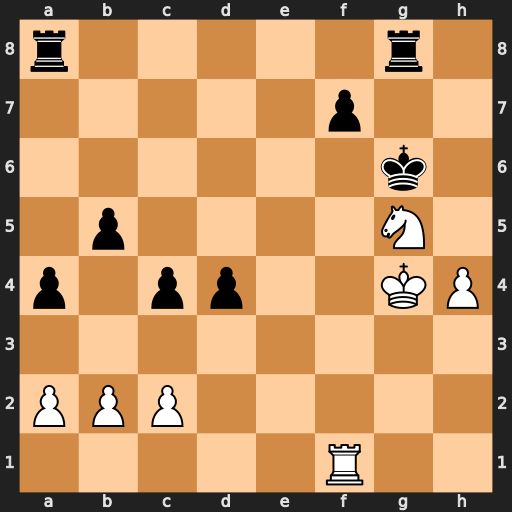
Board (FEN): r5r1/5p2/6k1/1p4N1/p1pp2KP/8/PPP5/5R2
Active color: w
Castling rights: -
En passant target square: -
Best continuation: h5+ Kh6 Rf6+ Rg6 hxg6